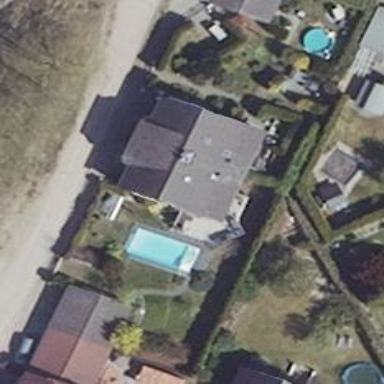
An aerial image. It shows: Simple house.